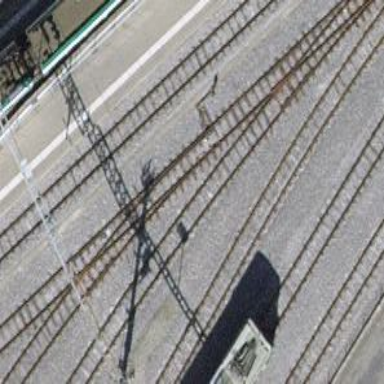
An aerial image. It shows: Narrow-gauge railway with single track running through yard. The railway is electrified with contact line.